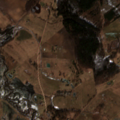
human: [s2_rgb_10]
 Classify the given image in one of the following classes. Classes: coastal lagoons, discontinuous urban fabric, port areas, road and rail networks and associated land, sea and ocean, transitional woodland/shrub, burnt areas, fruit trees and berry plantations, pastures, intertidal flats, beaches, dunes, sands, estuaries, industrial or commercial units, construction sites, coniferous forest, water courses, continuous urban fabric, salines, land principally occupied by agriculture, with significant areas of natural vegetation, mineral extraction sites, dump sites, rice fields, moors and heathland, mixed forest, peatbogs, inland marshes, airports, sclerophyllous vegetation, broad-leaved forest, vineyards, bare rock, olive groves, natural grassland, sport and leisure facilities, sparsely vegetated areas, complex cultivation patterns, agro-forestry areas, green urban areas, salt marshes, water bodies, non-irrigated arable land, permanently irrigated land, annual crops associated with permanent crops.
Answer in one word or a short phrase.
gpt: non-irrigated arable land, pastures, complex cultivation patterns, land principally occupied by agriculture, with significant areas of natural vegetation, mixed forest